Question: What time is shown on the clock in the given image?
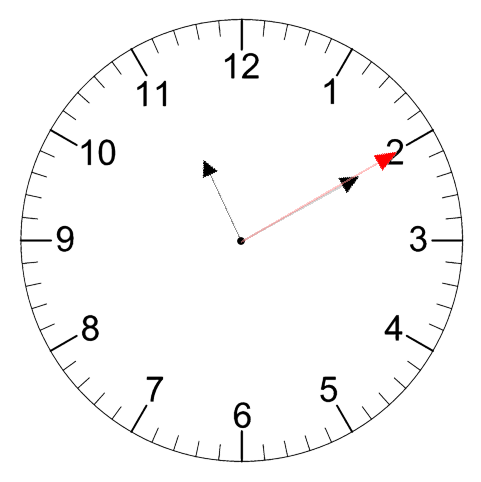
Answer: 11:10:10